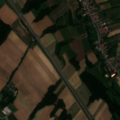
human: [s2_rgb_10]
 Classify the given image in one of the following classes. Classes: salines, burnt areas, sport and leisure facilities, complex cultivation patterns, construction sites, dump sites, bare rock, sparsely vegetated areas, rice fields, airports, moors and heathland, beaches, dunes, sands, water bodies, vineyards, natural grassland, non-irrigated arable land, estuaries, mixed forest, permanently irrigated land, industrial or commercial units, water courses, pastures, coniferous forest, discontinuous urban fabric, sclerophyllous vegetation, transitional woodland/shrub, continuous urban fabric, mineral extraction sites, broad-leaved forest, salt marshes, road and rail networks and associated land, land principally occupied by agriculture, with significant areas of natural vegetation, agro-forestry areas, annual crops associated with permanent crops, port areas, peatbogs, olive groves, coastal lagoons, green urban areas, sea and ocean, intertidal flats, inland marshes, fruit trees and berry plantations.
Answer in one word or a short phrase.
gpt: discontinuous urban fabric, non-irrigated arable land, land principally occupied by agriculture, with significant areas of natural vegetation